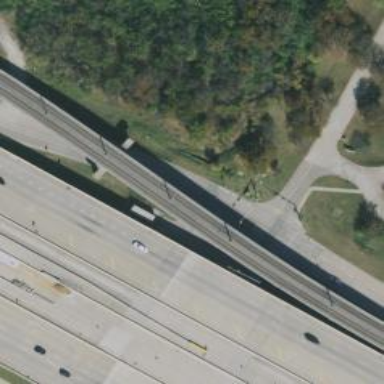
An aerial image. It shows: Bridge for light rail electrified with contact line.